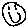
Label: smiley face